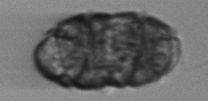
Label: Margalefidinium